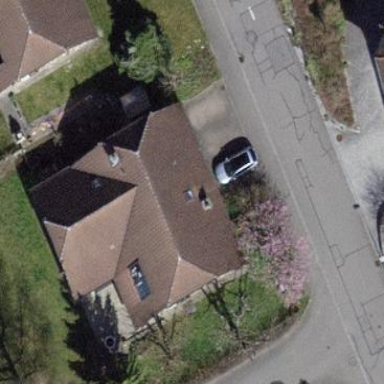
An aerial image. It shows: Residential building.